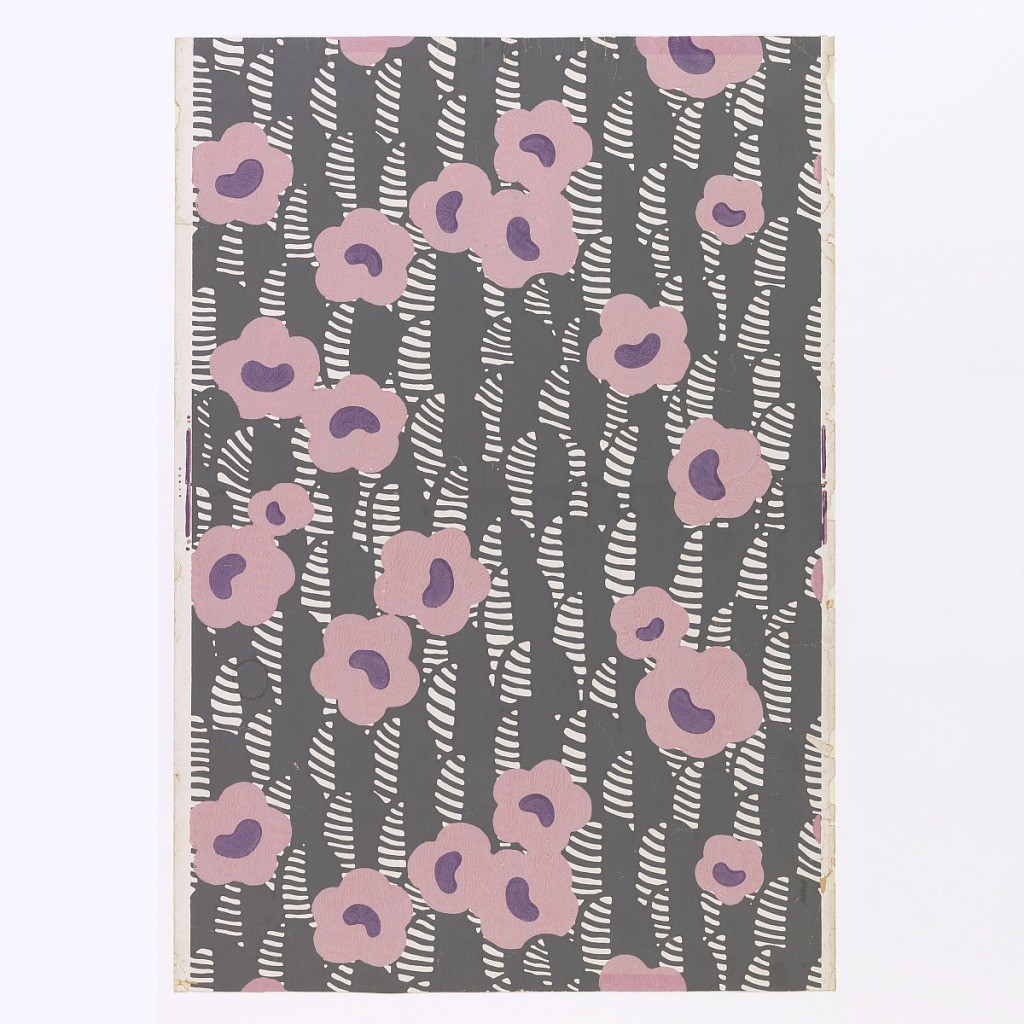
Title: Sidewall
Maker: Ch. H. Geffroy
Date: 1920
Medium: Block-printed paper
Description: Printed for Nancy McClelland of New York City. A highly stylized design of single five to six petalled flowers in pink with mauve centers. Leaves are gray and white horizontal stripes. Printed in pink, mauve and white on slate gray field.